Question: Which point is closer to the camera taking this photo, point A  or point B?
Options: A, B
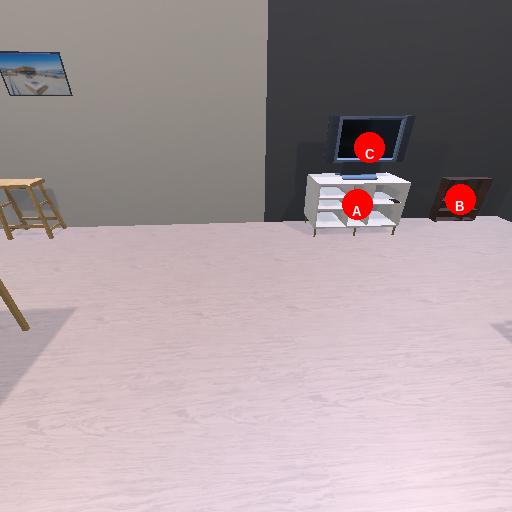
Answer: A